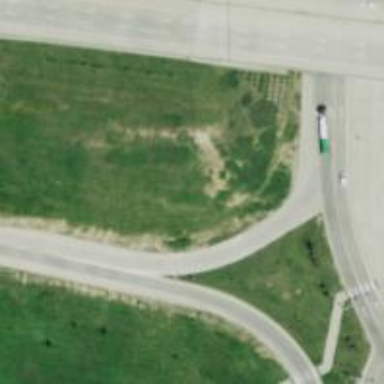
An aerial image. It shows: Motorway link at Diverging Diamond Interchange (DDI) junction.